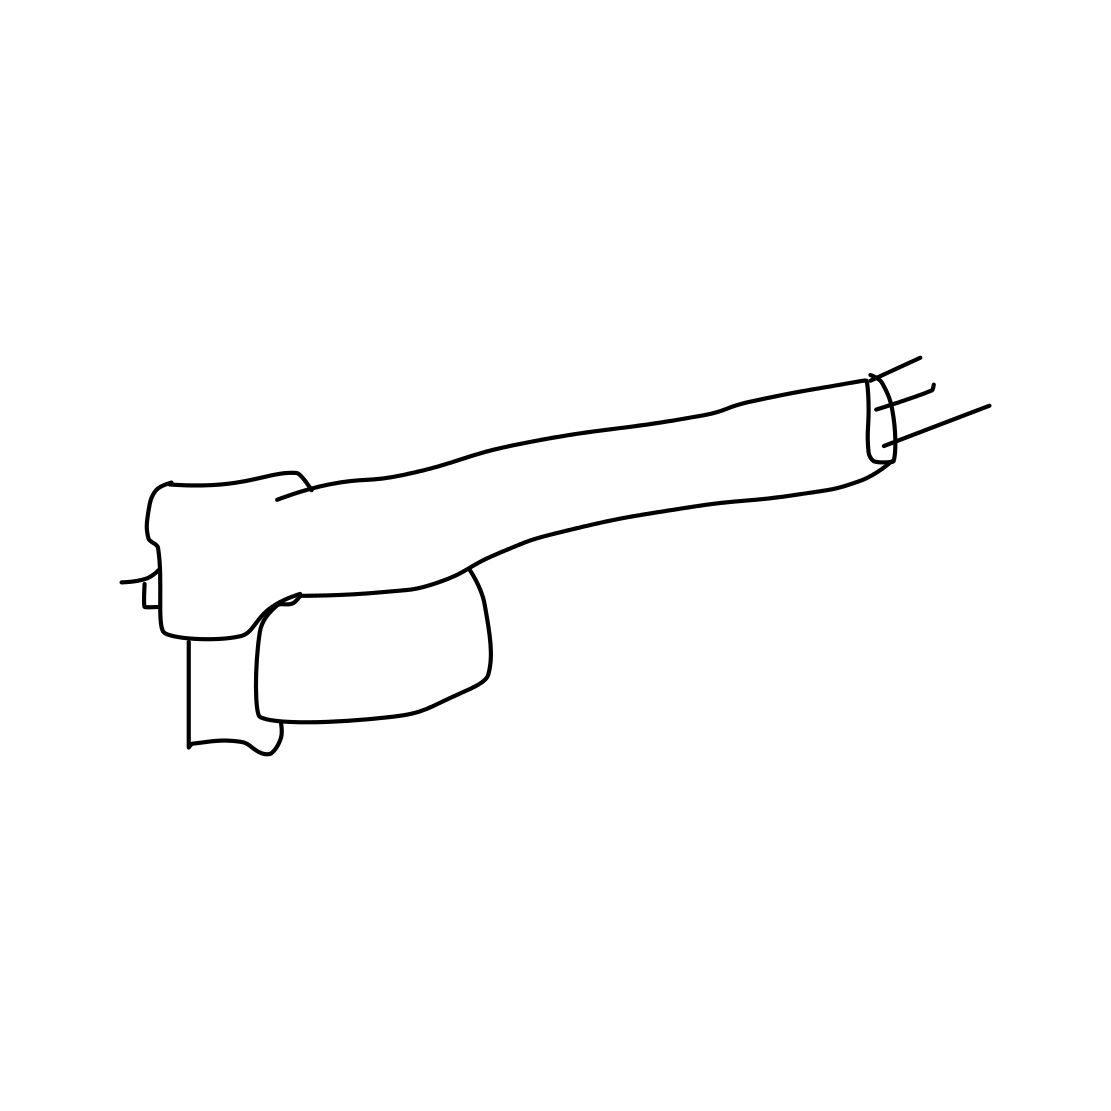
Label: cannon